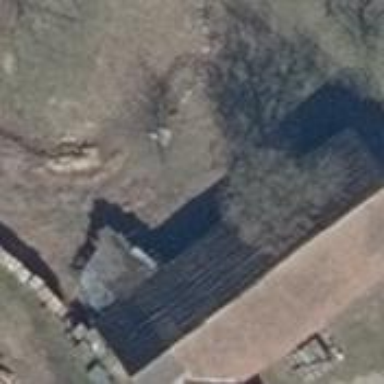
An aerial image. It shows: Simple and straightforward house.